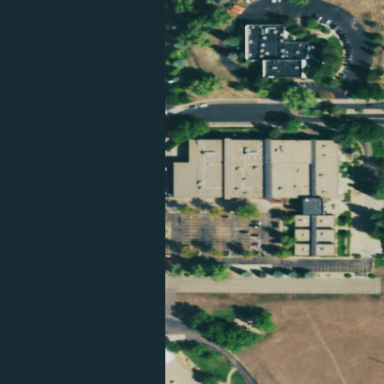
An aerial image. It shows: Office building.